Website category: sports
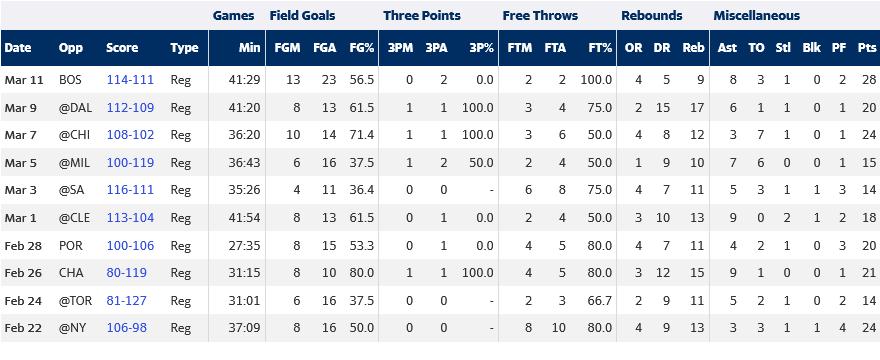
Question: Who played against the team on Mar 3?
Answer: SA

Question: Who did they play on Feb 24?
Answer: TOR

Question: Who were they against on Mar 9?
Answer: DAL

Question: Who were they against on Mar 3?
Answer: SA

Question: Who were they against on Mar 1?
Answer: CLE

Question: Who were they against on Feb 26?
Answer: CHA

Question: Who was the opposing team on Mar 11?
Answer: BOS

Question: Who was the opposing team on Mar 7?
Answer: CHI

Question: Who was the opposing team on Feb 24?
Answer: TOR

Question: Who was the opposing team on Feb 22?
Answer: NY

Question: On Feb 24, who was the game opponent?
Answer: TOR

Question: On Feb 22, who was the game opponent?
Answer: NY

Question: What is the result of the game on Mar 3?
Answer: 116-111

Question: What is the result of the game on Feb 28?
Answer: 100-106

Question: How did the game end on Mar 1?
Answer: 113-104

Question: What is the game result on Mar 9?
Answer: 112-109

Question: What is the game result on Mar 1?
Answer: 113-104

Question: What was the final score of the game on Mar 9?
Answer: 112-109

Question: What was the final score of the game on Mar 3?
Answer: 116-111

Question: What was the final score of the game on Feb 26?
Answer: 80-119

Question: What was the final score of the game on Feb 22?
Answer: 106-98

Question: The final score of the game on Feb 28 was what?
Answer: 100-106

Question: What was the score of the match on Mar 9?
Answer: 112-109

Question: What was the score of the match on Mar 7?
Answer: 108-102

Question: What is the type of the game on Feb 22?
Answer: Reg

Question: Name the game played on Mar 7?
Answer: Reg

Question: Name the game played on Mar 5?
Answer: Reg

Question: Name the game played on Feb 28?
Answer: Reg

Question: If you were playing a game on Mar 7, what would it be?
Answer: Reg

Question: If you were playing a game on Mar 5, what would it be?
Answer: Reg

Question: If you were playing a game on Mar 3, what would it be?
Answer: Reg

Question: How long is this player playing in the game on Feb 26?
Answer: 31:15

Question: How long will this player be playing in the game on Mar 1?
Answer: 41:54

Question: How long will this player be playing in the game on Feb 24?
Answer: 31:01

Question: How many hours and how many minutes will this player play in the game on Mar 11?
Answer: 41:29

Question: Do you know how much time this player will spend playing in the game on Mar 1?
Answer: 41:54

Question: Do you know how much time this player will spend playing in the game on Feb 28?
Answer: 27:35

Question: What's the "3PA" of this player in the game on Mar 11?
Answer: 2

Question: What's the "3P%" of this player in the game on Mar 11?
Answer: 0.0

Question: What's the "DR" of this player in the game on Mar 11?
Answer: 5

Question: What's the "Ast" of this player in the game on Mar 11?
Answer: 8

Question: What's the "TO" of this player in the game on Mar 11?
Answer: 3

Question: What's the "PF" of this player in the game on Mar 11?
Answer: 2

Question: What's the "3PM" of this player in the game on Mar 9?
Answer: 1

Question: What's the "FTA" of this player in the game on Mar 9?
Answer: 4

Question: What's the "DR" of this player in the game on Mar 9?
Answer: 15

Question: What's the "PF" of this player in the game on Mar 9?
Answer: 1

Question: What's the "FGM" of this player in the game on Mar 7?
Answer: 10

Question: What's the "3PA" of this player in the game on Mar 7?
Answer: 1

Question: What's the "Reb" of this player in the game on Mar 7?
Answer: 12

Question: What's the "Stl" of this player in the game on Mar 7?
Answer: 1

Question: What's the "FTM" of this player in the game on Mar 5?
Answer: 2

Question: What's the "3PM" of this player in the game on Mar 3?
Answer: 0

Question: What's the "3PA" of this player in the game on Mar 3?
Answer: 0

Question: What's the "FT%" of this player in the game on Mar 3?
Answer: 75.0

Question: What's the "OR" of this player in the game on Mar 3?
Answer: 4

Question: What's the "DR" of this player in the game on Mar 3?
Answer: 7

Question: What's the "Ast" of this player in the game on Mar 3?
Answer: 5

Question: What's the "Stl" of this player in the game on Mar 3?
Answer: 1

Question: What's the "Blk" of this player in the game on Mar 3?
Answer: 1

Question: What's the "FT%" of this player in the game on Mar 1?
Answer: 50.0

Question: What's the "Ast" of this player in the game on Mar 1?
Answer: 9

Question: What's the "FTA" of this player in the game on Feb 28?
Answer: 5

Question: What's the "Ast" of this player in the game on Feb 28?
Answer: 4